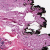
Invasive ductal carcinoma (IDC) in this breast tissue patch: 0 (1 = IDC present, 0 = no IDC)